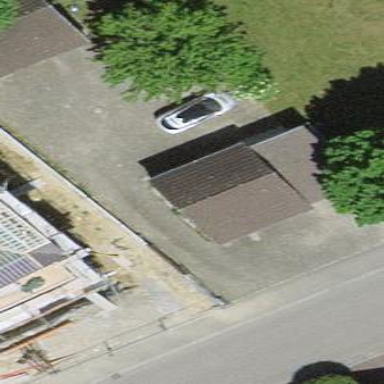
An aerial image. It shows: Garage.